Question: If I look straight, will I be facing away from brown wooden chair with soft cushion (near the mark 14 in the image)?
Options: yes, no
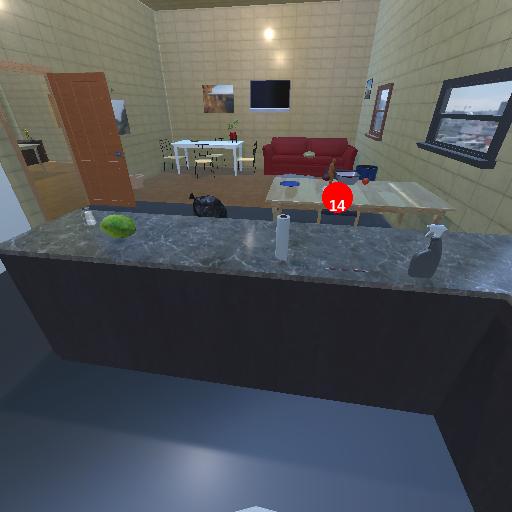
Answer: yes